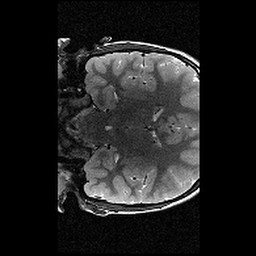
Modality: T2w
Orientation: coronal
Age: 9
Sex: female
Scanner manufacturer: siemens
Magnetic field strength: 3 T
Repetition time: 9.23 s
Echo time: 0.067 s